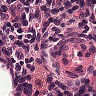
Metastatic tissue present: no